Field crop: tomato
Growth stage: 2
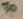
Species: solanum